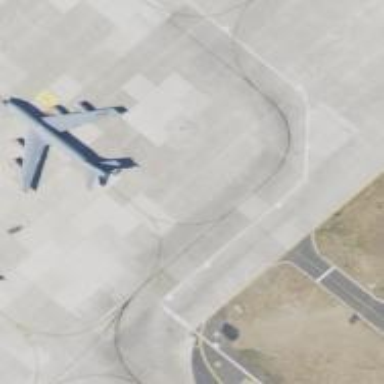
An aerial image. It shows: View of taxiway at the airport.